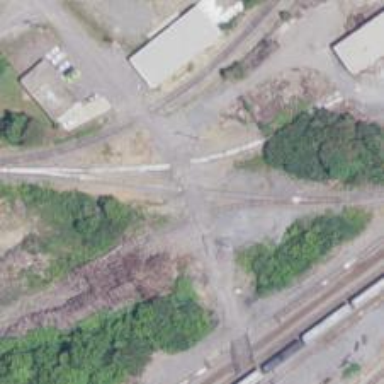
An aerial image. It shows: Level crossing along the railway.